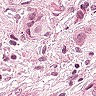
Metastatic tissue present: yes